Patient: sex M, age 65
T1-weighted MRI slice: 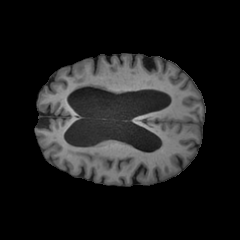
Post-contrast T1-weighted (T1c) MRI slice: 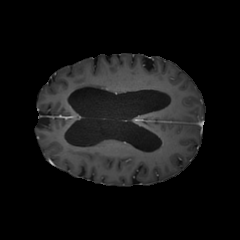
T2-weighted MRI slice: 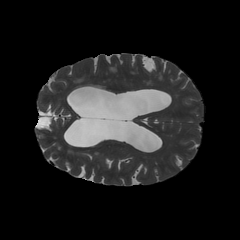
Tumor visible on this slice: no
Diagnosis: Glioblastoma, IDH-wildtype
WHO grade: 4